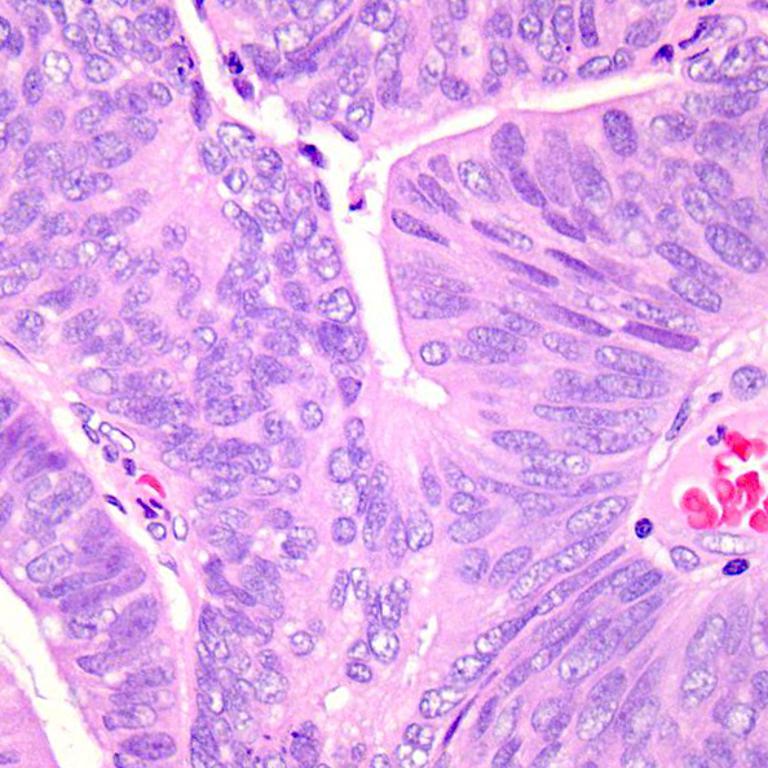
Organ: colon
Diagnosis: adenocarcinomas